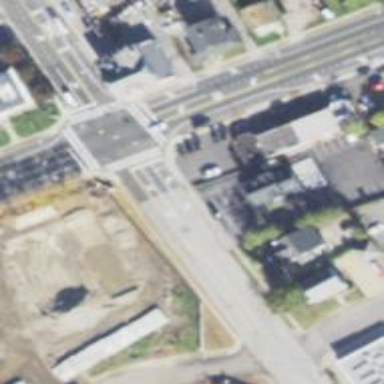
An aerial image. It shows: Marked road crossing.